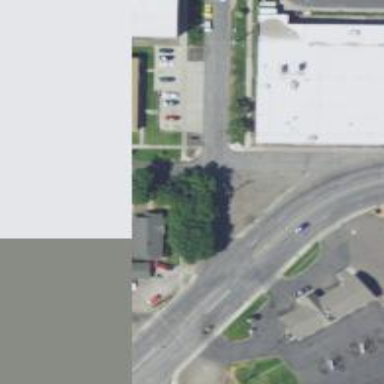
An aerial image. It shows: Unmarked crossing on the road.